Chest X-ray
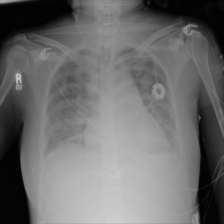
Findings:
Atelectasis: positive
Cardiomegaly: positive
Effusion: negative
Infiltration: positive
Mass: negative
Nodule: negative
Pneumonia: negative
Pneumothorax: negative
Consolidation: negative
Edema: negative
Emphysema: negative
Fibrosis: negative
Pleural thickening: negative
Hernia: negative